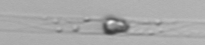
Label: Dactyliosolen_blavyanus